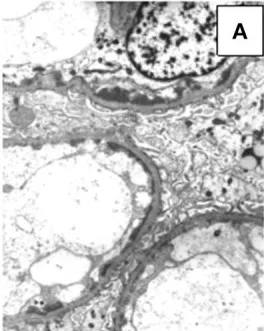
Electron microscopy findings in patient #1: the first biopsy showed subendothelial. Original magnification, x3900).
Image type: pathology (methenamine_silver)